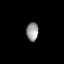
Tissue: lung
Cell type: Myeloid cells
Senescence score: 0.6746
Nuclear area (px): 219
Mean DAPI intensity: 150.466